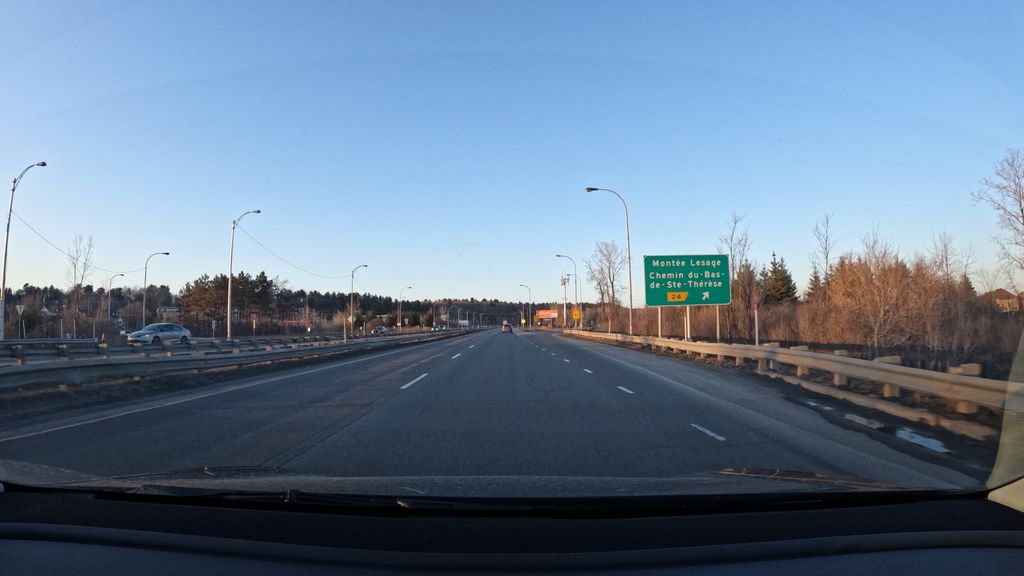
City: montreal